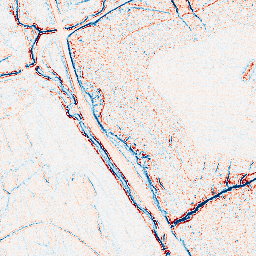
Category: edge_preserving
Decomposition family: bilateral
Decomposition parameters: d: 5
sigma_color: 100
sigma_space: 25
Upsampling method: sinc_hamming
Upsampling parameters: scale: 4
kernel_size: 8
Upsampling scale: 4